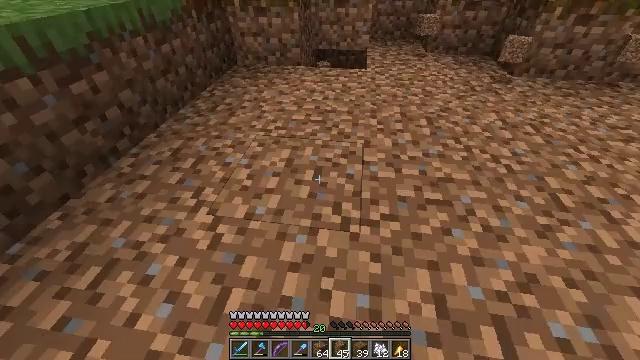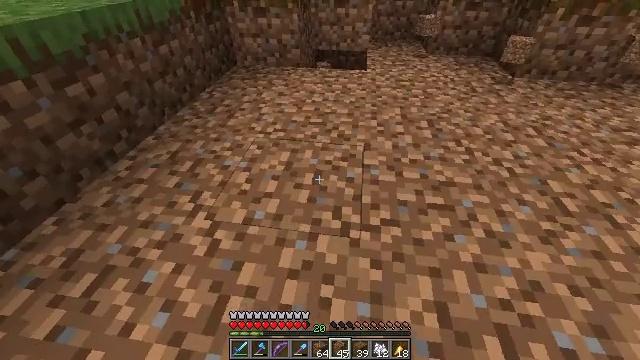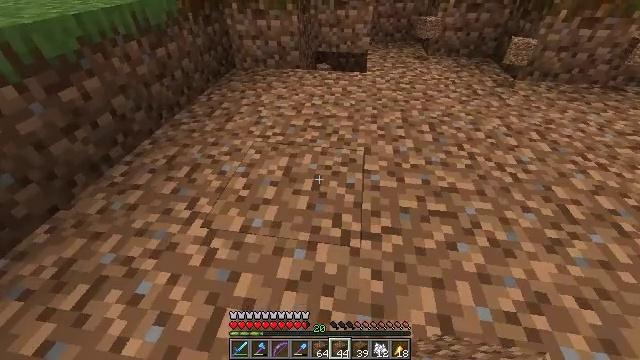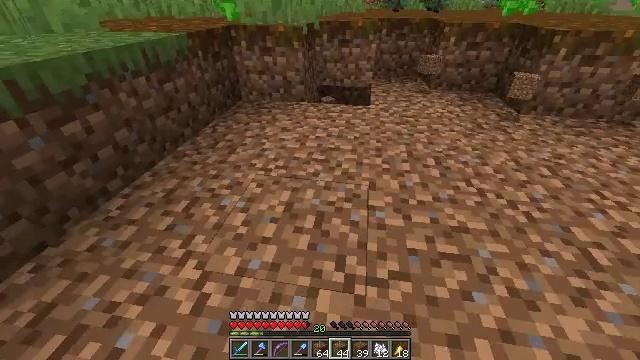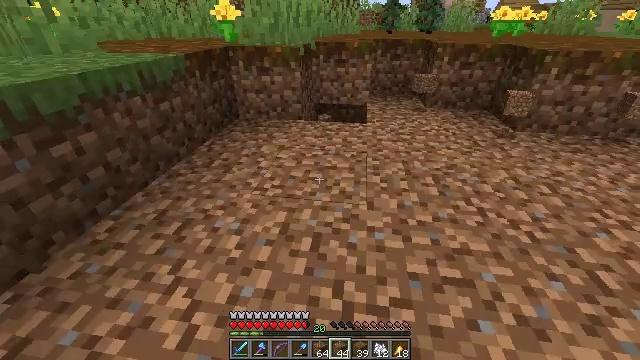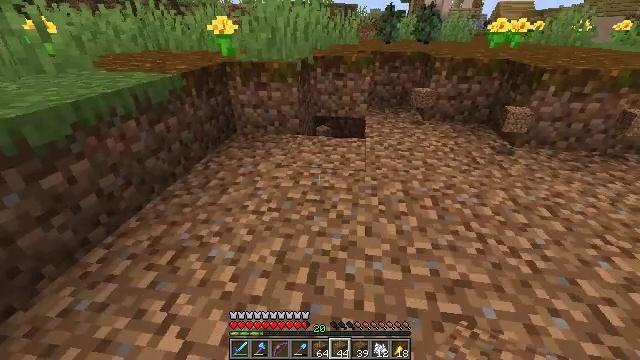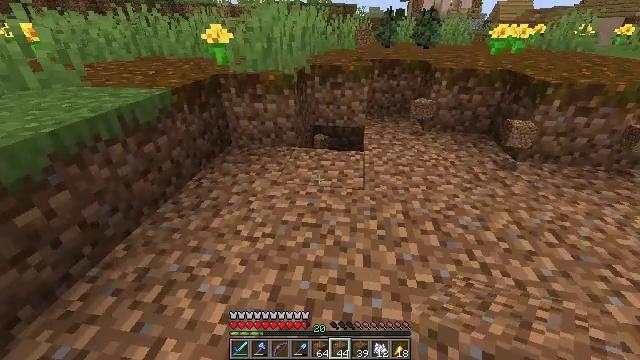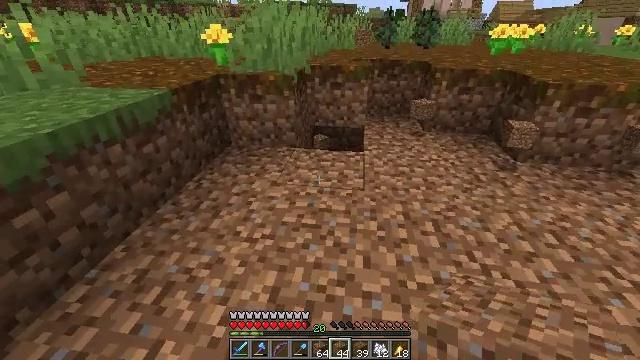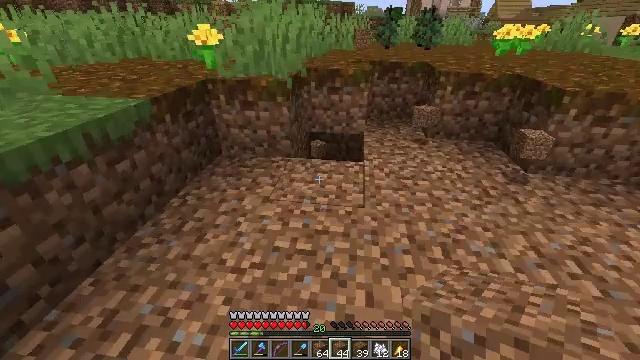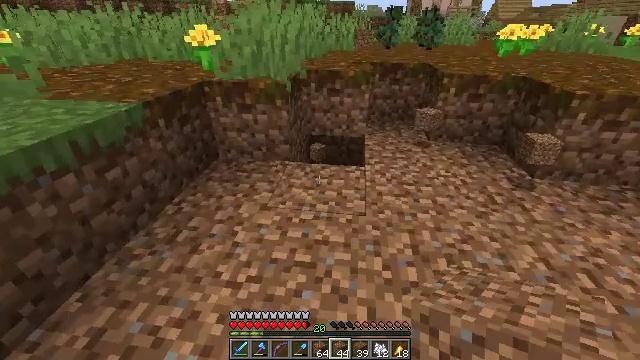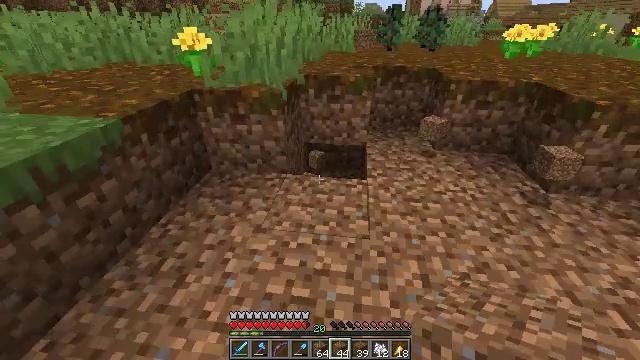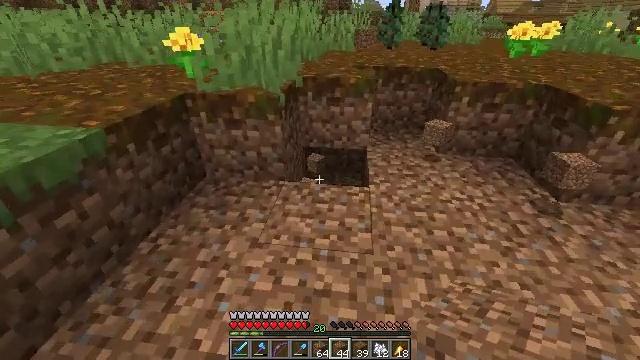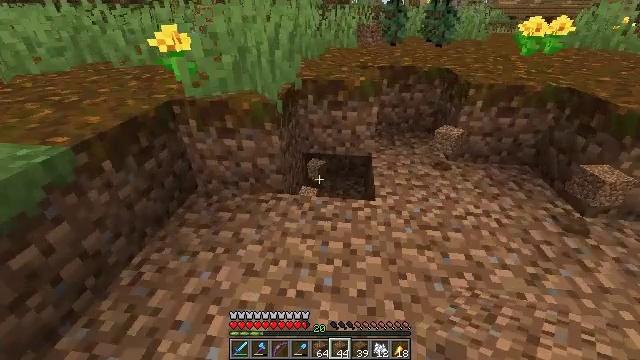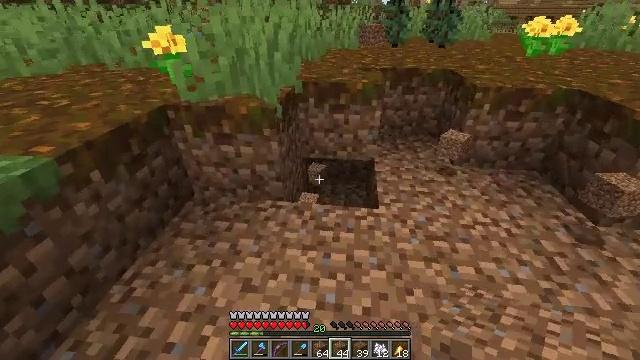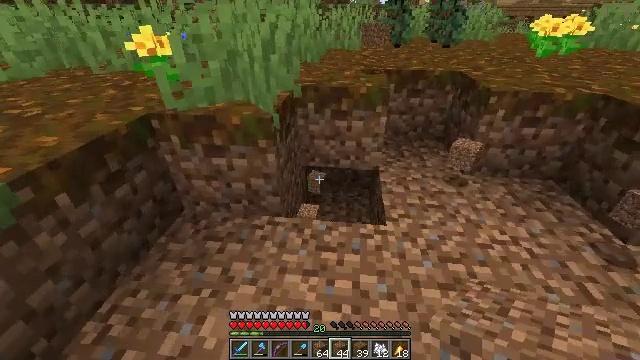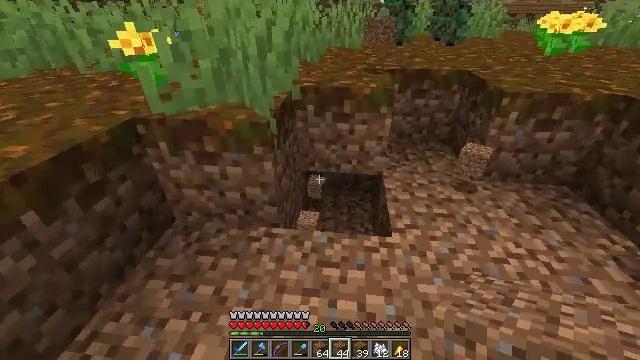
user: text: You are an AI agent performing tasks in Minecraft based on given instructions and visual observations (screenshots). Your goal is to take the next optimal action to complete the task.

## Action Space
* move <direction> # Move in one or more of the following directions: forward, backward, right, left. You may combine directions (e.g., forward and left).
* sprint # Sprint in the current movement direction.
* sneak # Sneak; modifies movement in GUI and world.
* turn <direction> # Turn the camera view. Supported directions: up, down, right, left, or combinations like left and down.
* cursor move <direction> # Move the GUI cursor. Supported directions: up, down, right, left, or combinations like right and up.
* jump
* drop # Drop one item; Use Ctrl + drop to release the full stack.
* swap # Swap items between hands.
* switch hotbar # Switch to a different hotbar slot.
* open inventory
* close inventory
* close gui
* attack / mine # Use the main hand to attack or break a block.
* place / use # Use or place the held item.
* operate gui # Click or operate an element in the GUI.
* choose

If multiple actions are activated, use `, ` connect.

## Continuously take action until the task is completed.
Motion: motion action
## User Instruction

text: Gather the spruce sapling from the ground.
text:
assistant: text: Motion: move forward, sneak
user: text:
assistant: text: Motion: move forward, sneak
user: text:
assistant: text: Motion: move forward, sneak, turn left and up
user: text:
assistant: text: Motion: move forward, turn up
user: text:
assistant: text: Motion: move forward
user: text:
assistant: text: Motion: move forward
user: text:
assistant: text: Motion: move forward
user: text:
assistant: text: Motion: move forward
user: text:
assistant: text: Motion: move forward
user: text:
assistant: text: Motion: move forward
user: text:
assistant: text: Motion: move forward
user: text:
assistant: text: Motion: move forward
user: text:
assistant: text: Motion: move forward
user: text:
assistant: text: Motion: move forward, use / place
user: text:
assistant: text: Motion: move forward, use / place
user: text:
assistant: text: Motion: turn right and down, use / place
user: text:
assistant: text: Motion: turn right and down
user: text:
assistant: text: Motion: move forward, turn right and up
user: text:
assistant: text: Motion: move forward, sprint, turn right and up
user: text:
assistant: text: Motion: move forward, sprint
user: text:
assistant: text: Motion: move forward, sprint
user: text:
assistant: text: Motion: move forward, sprint
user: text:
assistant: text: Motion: move forward, sprint, turn right and up
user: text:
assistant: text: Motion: move forward, sprint, turn right and up
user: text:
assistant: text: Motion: move forward, sprint, turn right
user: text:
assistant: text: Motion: move forward, sprint, turn left and down
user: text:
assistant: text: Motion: move forward, sprint, turn left and down
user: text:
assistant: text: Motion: turn left
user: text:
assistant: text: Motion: turn left
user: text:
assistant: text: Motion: turn up